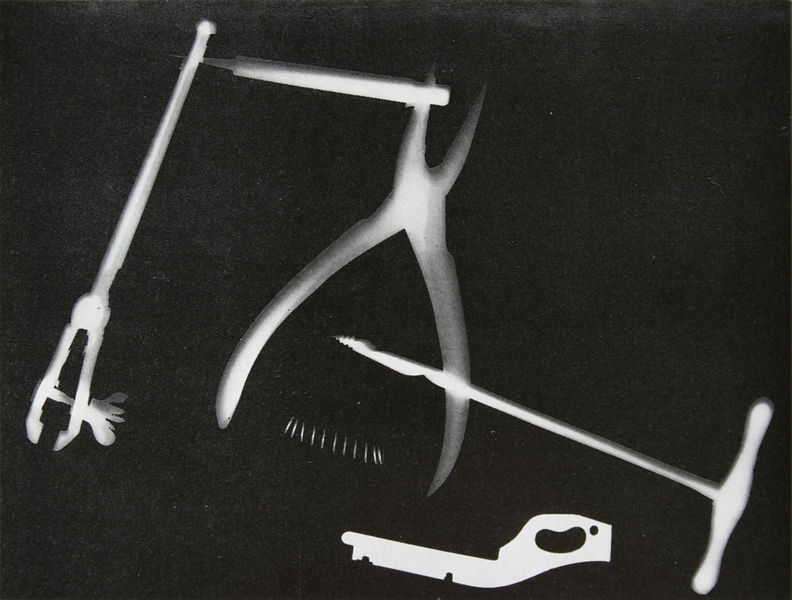
Titel: Utensilien
Künstler: Georgij Simin
Standort: Köln
Institution: Galerie Alex Lachmann
Schlagwörter: feder, flügel, weiß, grau, schwarz, foto, fotografie, photographie, griff, schwarzweiß, kopie, photo, negativ, werkzeug, besteck, zange, schraubenzieher, dia, öffner, schablone, schraube, bohrer, korkenzieher, flügelschraube, klemmen, photographieä, borer